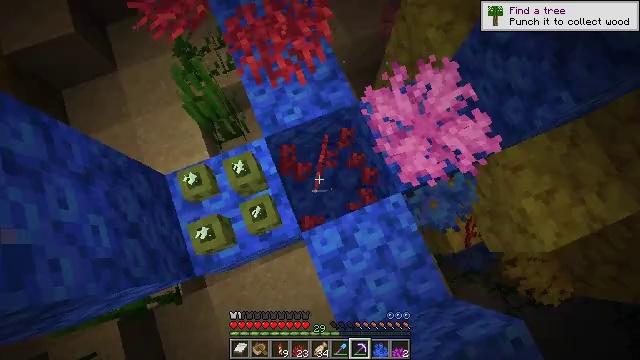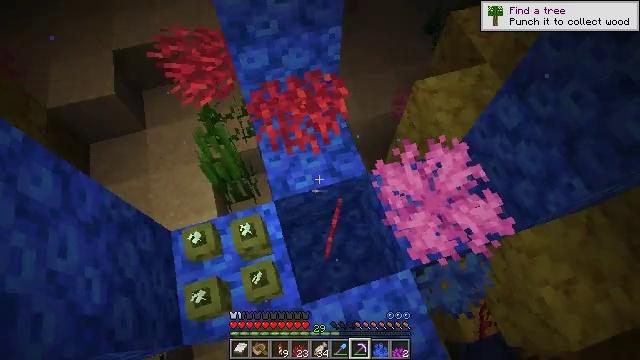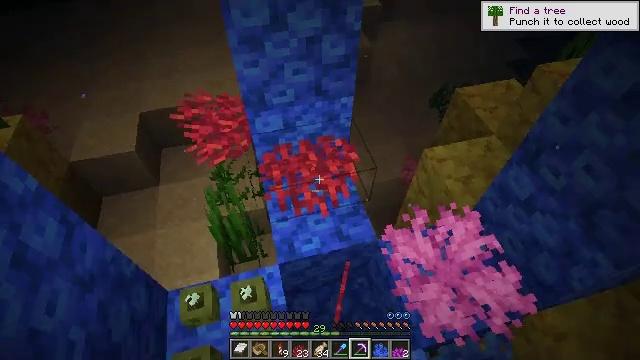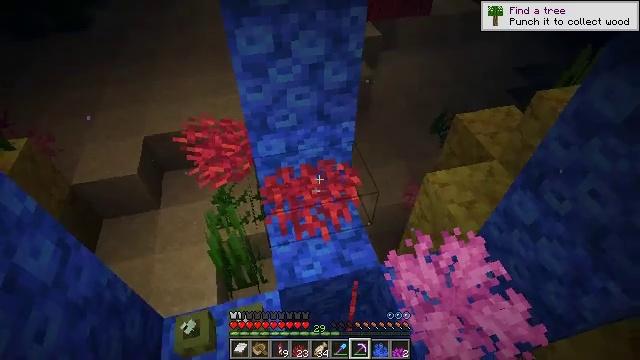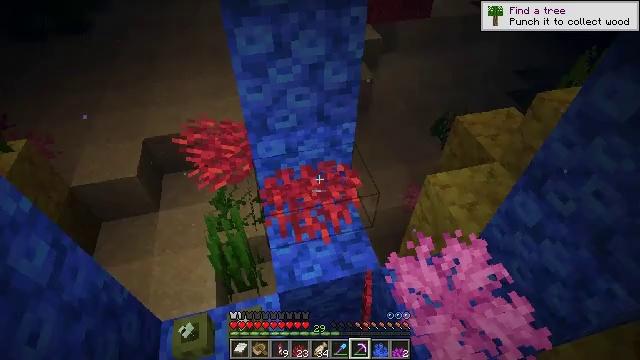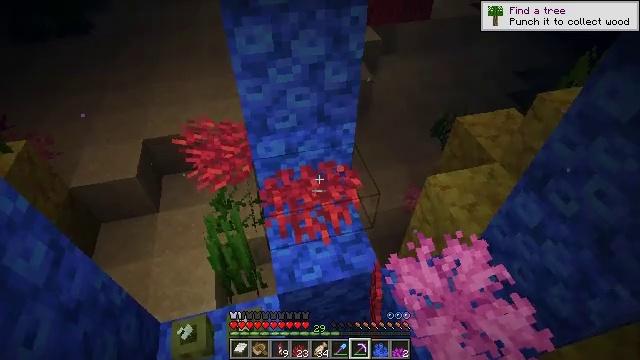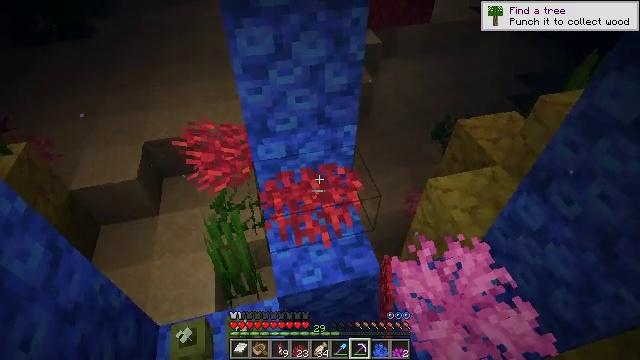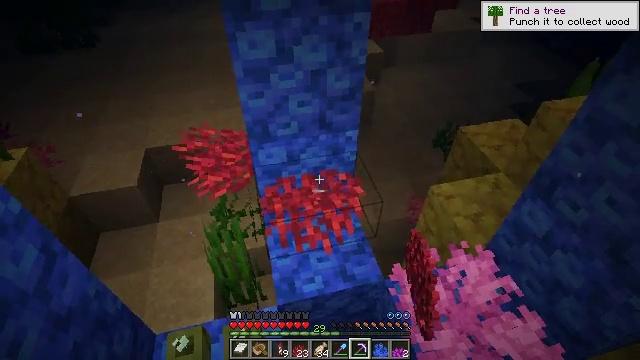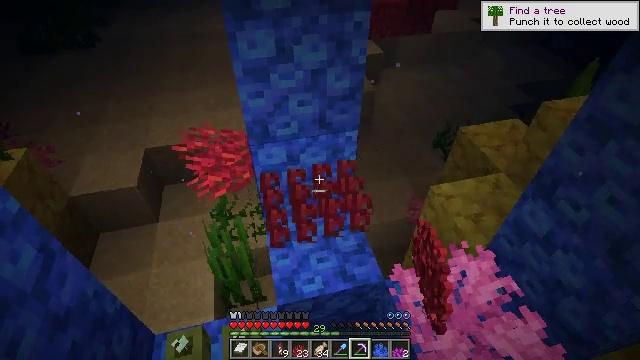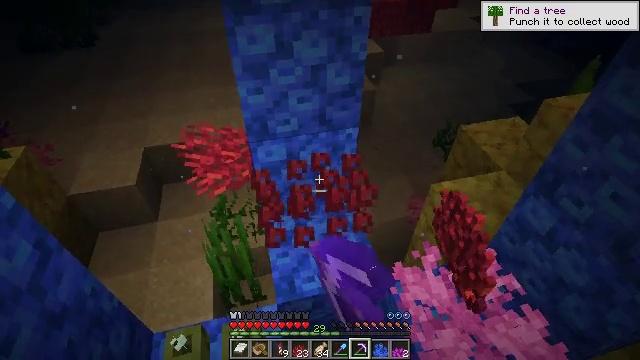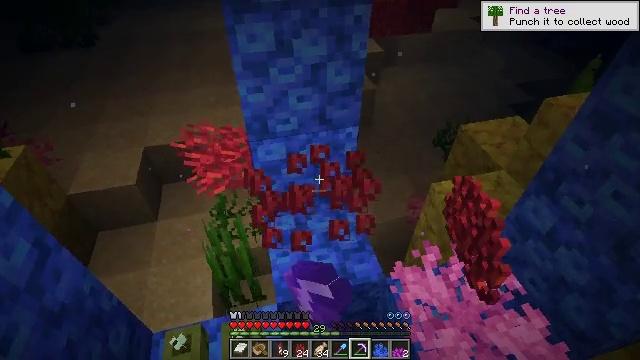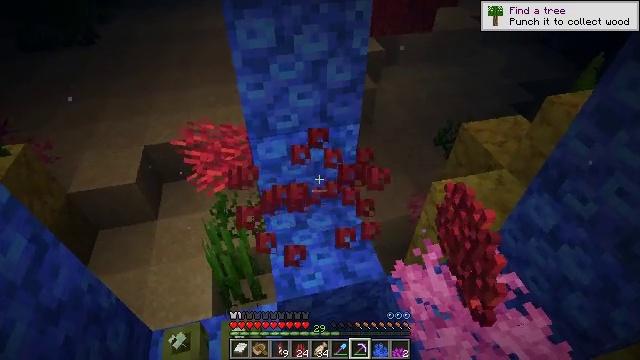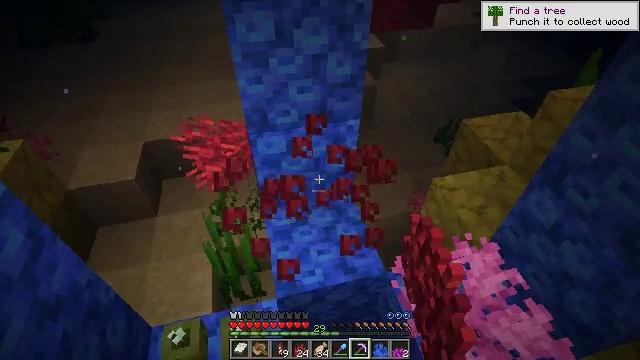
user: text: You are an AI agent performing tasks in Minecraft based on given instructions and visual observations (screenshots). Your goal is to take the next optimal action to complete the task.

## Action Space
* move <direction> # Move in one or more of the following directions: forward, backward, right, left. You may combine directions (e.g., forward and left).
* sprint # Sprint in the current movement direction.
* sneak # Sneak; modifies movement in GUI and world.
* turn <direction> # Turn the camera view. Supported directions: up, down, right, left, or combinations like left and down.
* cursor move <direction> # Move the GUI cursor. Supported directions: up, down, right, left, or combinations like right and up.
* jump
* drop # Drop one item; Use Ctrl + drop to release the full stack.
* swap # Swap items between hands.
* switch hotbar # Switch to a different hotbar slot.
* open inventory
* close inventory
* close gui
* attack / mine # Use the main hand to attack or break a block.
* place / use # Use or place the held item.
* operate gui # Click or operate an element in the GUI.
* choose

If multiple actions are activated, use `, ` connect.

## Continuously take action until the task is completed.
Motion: motion action
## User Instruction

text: Break the fire coral wall fan attached to a block.
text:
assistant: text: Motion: turn left and up
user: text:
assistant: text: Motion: turn left and up
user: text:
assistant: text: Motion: turn up
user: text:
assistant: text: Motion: no_op
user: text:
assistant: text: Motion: no_op
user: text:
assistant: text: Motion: no_op
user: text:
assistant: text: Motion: turn up
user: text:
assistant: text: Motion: attack / mine
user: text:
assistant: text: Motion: attack / mine
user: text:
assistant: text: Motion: no_op
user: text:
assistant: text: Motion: no_op
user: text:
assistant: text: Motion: no_op
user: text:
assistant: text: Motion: no_op